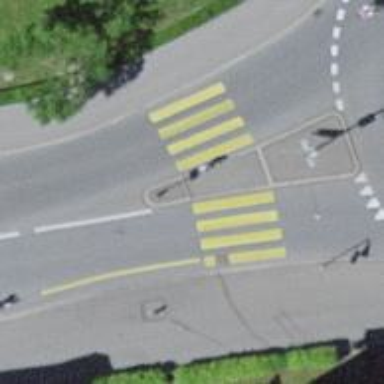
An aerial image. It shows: Uncontrolled crossing with central island on the road.